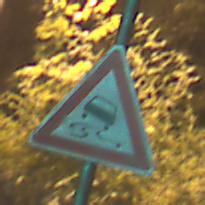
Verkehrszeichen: SchleuderOderRutschgefahr
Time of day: Night
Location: Outdoor (Urban)
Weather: PartlyCloudy
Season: NotSpecified
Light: Artificial